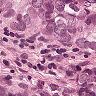
Metastatic tissue present: yes